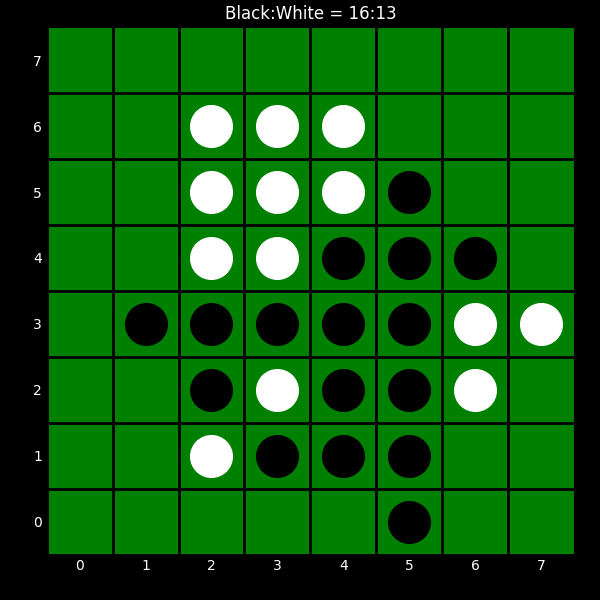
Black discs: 16
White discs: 13